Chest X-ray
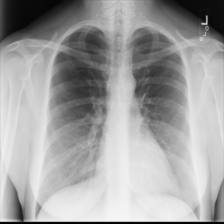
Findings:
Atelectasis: negative
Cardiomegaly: negative
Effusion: negative
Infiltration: negative
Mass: negative
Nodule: negative
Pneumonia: negative
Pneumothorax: negative
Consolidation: negative
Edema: negative
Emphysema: negative
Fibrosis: negative
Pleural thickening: negative
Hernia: negative